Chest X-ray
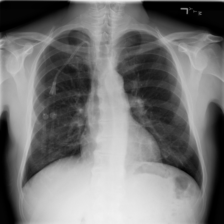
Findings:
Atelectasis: negative
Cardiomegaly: negative
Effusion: negative
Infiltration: positive
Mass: negative
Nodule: negative
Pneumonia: negative
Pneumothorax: negative
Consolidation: negative
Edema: negative
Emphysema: negative
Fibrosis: negative
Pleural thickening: negative
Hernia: negative